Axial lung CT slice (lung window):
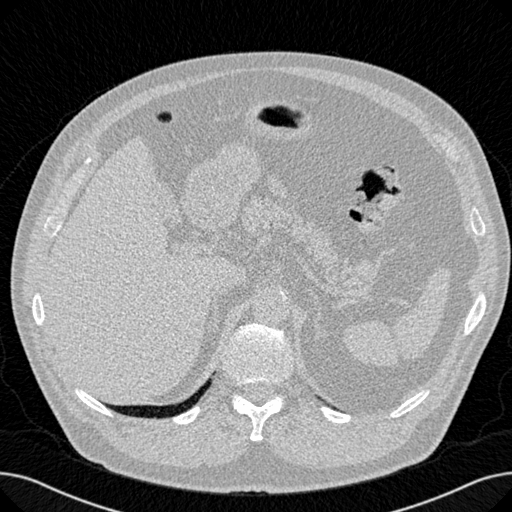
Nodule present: no